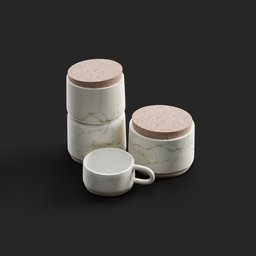
Label: tools